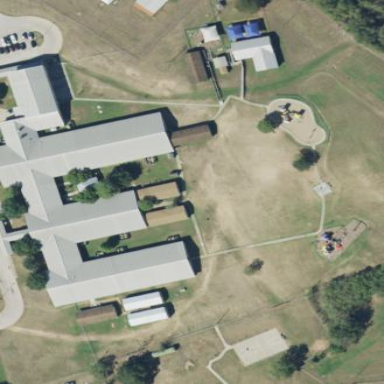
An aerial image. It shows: School.